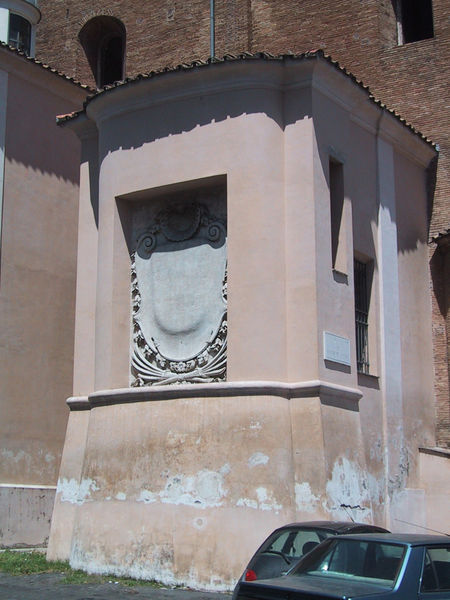
Titel: Rom, S. Pietro in Montorio, Raimondi-Kapelle
Künstler: Giovanni Lorenzo Bernini
Standort: Rom, S. Pietro in Montorio, Capella Raimondi (EU - I - Latium)
Schlagwörter: blau, schatten, weiß, braun, fenster, grau, schmuck, schwarz, straße, säule, dach, gebäude, gras, haus, weg, wiese, beige, alt, sockel, stein, bild, gitter, boden, rosa, dachziegel, relief, fassade, mauer, ziegel, farbe, auto, tafel, kartusche, verzierung, stuck, anbau, foto, erker, schild, löcher, wappen, putz, verputzt, voluten, antik, kapelle, graß, verziehrt, autos, fotograhie, architekltur